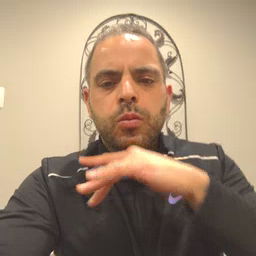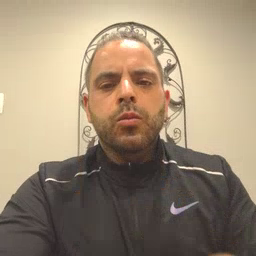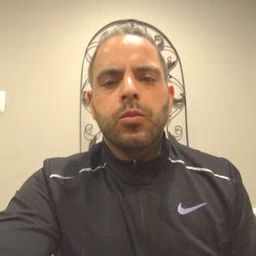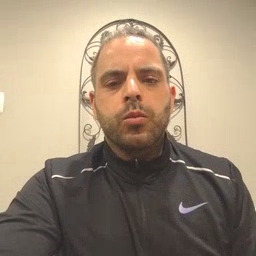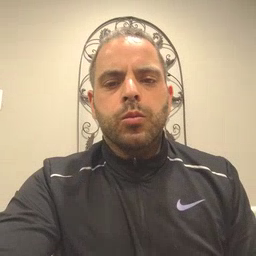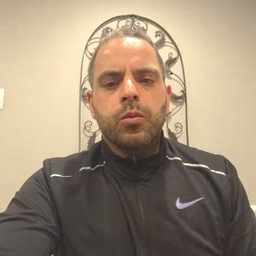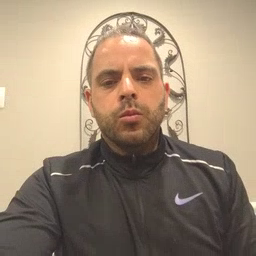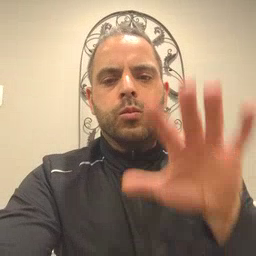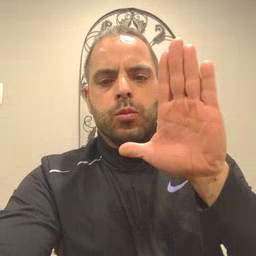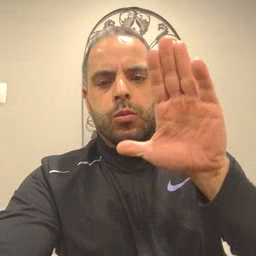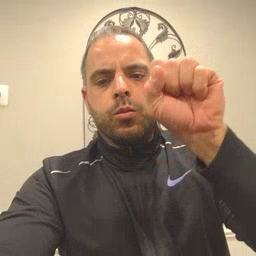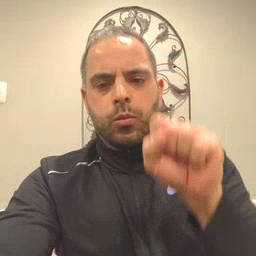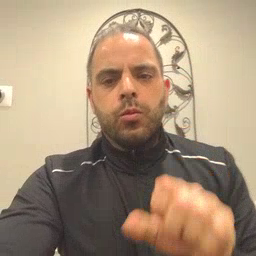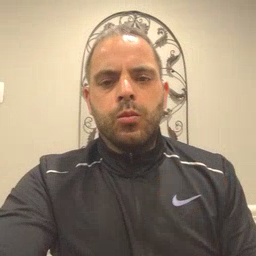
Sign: mitten